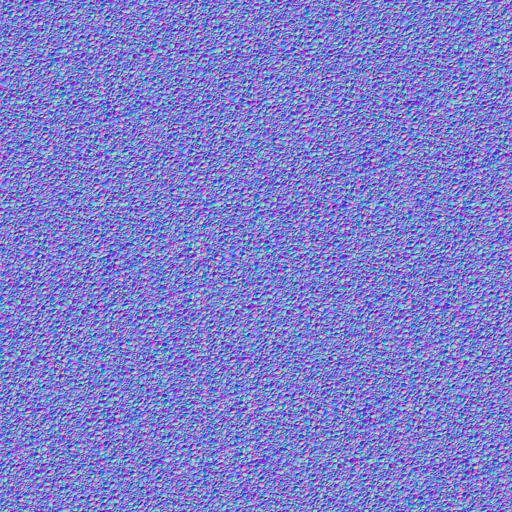
dirt dirty gravel ground grunge moss mossy pebbles stone wet